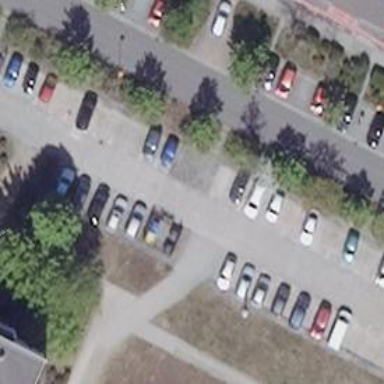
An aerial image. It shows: Parking aisle with concrete surface.